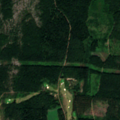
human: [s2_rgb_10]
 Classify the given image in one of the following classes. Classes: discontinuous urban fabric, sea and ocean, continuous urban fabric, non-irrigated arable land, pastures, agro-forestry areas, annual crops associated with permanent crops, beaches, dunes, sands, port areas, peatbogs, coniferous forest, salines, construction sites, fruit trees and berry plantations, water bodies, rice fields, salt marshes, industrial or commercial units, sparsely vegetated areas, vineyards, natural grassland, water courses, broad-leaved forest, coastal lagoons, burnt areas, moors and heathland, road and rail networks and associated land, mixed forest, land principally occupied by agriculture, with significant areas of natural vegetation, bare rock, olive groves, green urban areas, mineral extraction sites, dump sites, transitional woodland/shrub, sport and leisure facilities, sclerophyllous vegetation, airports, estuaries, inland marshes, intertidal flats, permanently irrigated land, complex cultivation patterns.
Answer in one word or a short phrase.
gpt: sport and leisure facilities, coniferous forest, mixed forest, transitional woodland/shrub